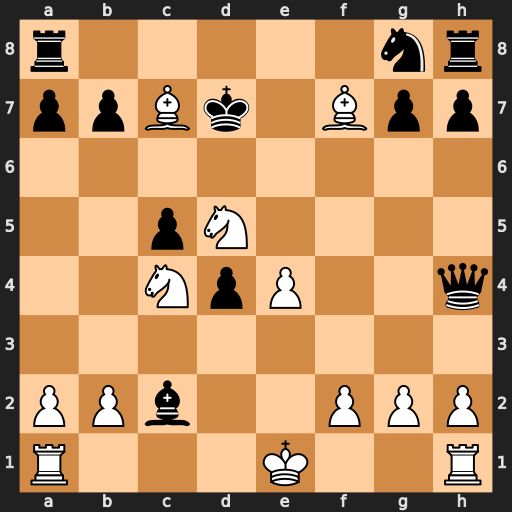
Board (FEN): r5nr/ppBk1Bpp/8/2pN4/2NpP2q/8/PPb2PPP/R3K2R
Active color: w
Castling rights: KQ
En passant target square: -
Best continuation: Ne5+ Kc8 Be6#